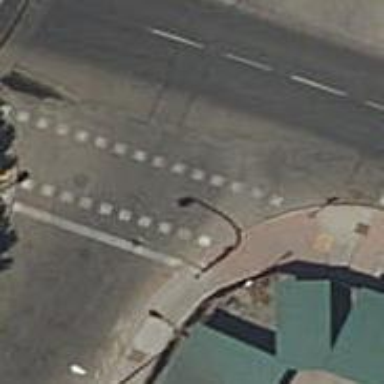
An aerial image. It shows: Crossing on the footway with traffic signals.